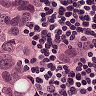
Metastatic tissue present: yes